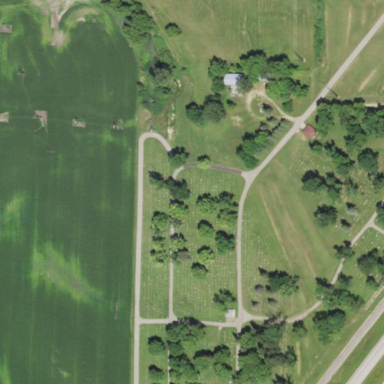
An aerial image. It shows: Cemetery.